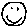
Label: smiley face